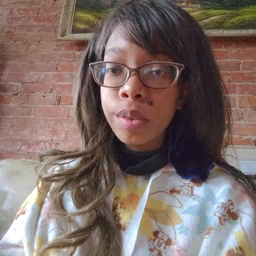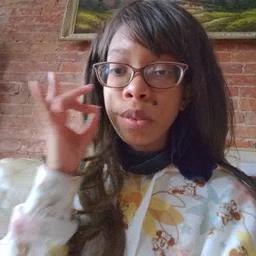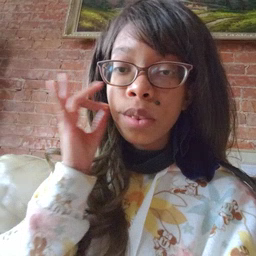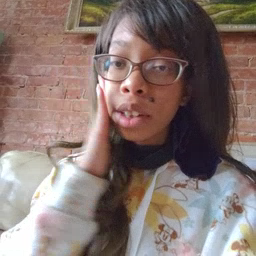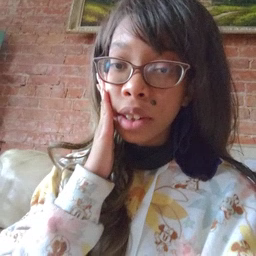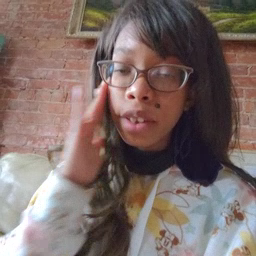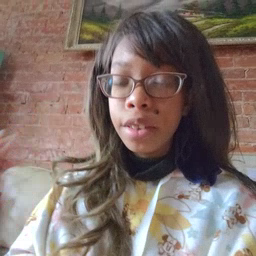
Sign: bee